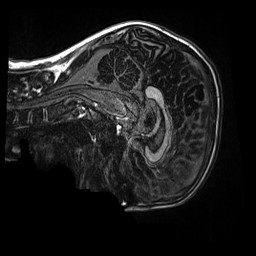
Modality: MP2RAGE
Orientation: sagittal
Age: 12
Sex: male
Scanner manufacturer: siemens
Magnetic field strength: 3 T
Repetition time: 4 s
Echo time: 0.00303 s